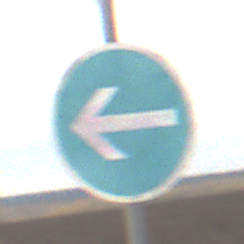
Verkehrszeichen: VorgeschriebeneFahrtrichtungHierLinks
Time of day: MorningAfternoon
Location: Outdoor (Nature)
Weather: Overcast
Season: NotSpecified
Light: Natural